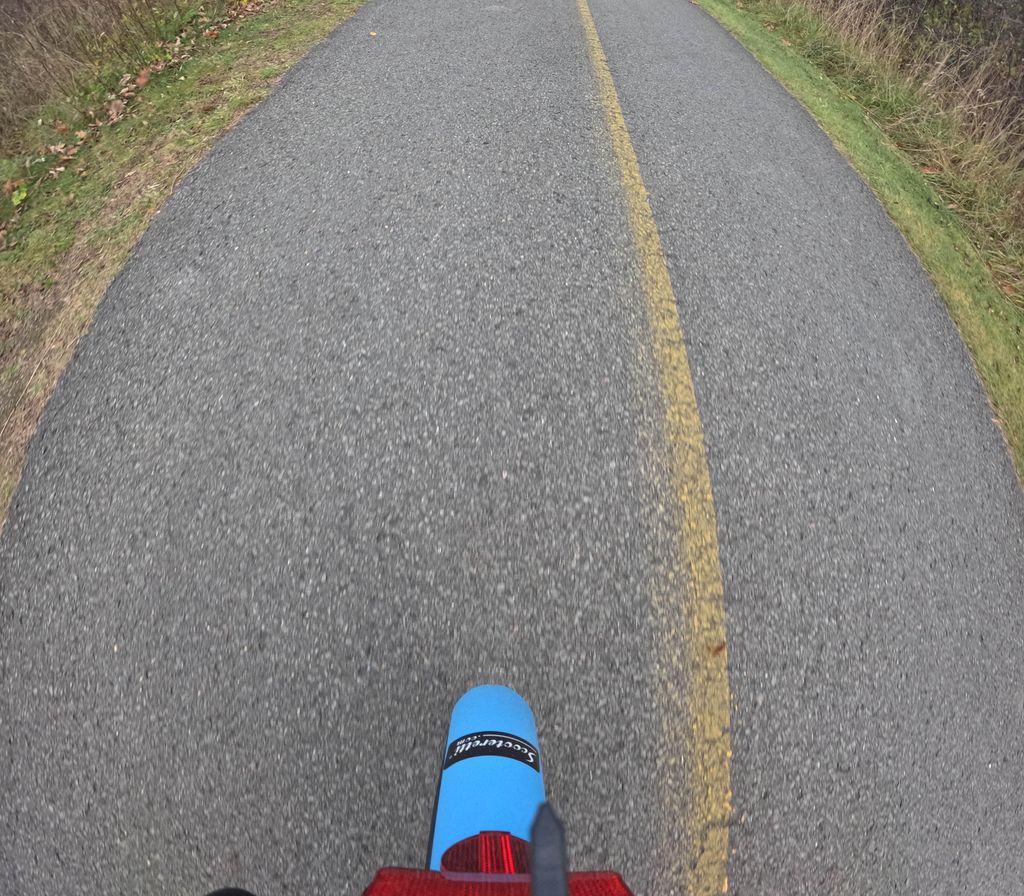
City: ottawa-gatineau